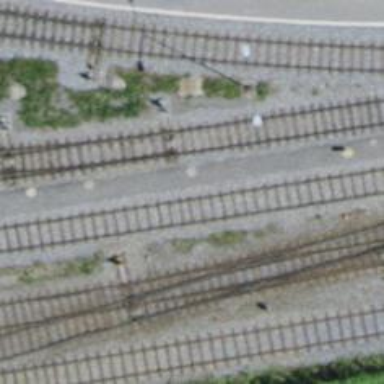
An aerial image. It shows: Railway switch.